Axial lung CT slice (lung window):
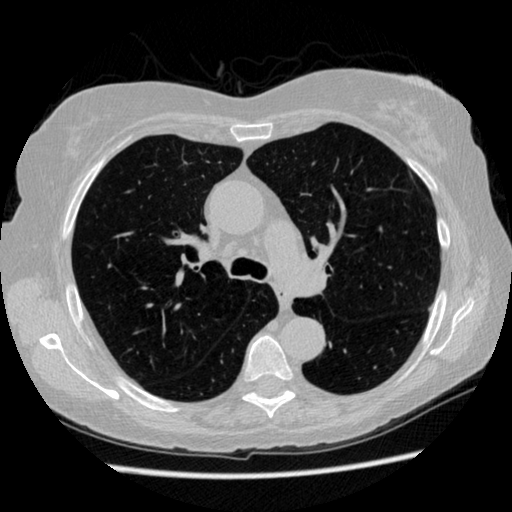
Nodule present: no